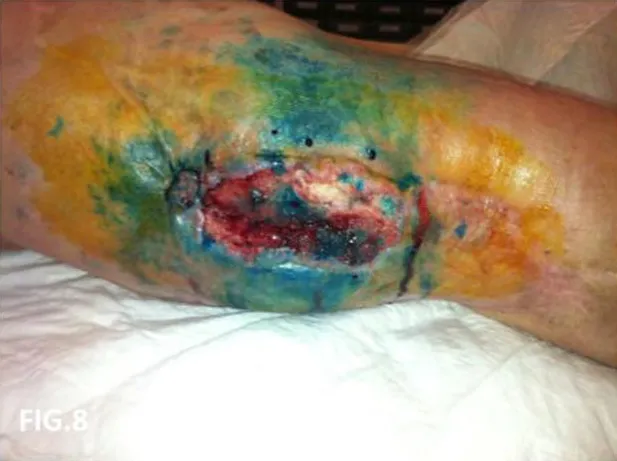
Local recurrence direct phlebography with blue patent. Evidence of dermal backflow.
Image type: medical_photograph (skin_photograph)